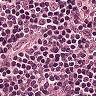
Metastatic tissue present: no